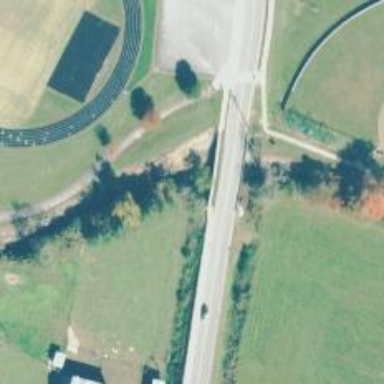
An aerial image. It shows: Footway on bridge.